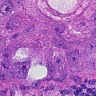
Metastatic tissue present: yes